Question: When I add to table using jQuery
'''
$('#myTable > tbody:last').prepend('<tr><td>test</td><td></td><td></td><td></td><td></td><td></td><td></td></tr>');
'''
The form wrapped by div - '<div id="pager" class="pager">' always stays at same position even though the table has grown in size, shown in attached image, circled in red :
I'm using this plugin : <URL>

I would like this form to be pushed to bottom of table when new items are added to the table. The items are added using jquery. I think I need to refresh the dom in order for the form to appear at bottom of table ? Is there an alternative approach?
Here is the code running : <URL>
Entire code :
'''
<!DOCTYPE html>
<html>
<head>
<script src="http://ajax.googleapis.com/ajax/libs/jquery/1.7.1/jquery.min.js" type="text/javascript"></script>
<script src="http://tablesorter.com/__jquery.tablesorter.js" type="text/javascript"></script>
<script src="http://tablesorter.com/addons/pager/jquery.tablesorter.pager.js" type="text/javascript"></script>
<link rel="stylesheet" href="http://tablesorter.com/themes/blue/style.css" type="text/css" media="print, projection, screen" />
<script type="text/javascript">
$(document).ready(function() {
{
$("#myTable").tablesorter({widthFixed: true, widgets: ['zebra']}).tablesorterPager({container: $("#pager")});
$('#myTable > tbody:last').prepend('<tr><td>test</td><td></td><td></td><td></td><td></td><td></td><td></td></tr>');
$('#myTable > tbody:last').prepend('<tr><td>test</td><td></td><td></td><td></td><td></td><td></td><td></td></tr>');
$('#myTable > tbody:last').prepend('<tr><td>test</td><td></td><td></td><td></td><td></td><td></td><td></td></tr>');
$('#myTable > tbody:last').prepend('<tr><td>test</td><td></td><td></td><td></td><td></td><td></td><td></td></tr>');
$('#myTable > tbody:last').prepend('<tr><td>test</td><td></td><td></td><td></td><td></td><td></td><td></td></tr>');
$('#myTable > tbody:last').prepend('<tr><td>test</td><td></td><td></td><td></td><td></td><td></td><td></td></tr>');
}
});
</script>
</head>
<body>
<table id="myTable" cellspacing="1" class="tablesorter">
<thead>
<tr>
<th>Name</th>
<th>Major</th>
<th>Sex</th>
<th>English</th>
<th>Japanese</th>
<th>Calculus</th>
<th>Geometry</th>
</tr>
</thead>
<tbody>
<tr>
<td>Student01</td>
<td>Languages</td>
<td>male</td>
<td>80</td>
<td>70</td>
<td>75</td>
<td>80</td>
</tr>
<tr>
<td>AStudent01</td>
<td>Languages</td>
<td>male</td>
<td>80</td>
<td>70</td>
<td>75</td>
<td>80</td>
</tr>
</tbody>
</table>
<div id="pager" class="pager">
<form>
<input type="text" class="pagedisplay"/>
<select class="pagesize">
<option selected="selected" value="10">10</option>
<option value="20">20</option>
<option value="30">30</option>
<option value="40">40</option>
</select>
</form>
</div>
</body>
</html>
'''
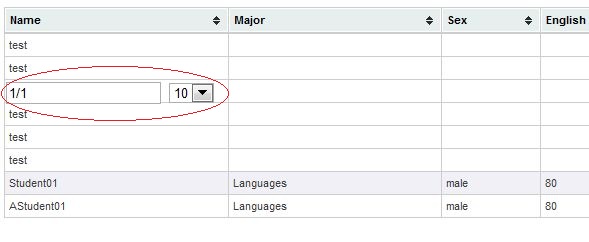
Answer: Your widget is adding 'style="position: absolute; top: 72px;"' to your #pager div for some reason.
Quick work-around setting the css top back to auto will fix it
'''
$("#pager").css('top','auto');
'''
<URL>